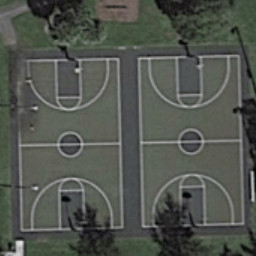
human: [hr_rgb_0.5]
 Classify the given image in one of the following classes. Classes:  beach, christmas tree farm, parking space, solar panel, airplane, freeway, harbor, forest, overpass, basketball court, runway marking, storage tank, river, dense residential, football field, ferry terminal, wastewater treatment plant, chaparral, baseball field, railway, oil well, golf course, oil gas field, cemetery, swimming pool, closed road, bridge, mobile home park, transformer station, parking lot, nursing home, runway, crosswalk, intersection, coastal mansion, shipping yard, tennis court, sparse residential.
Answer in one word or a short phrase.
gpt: basketball court